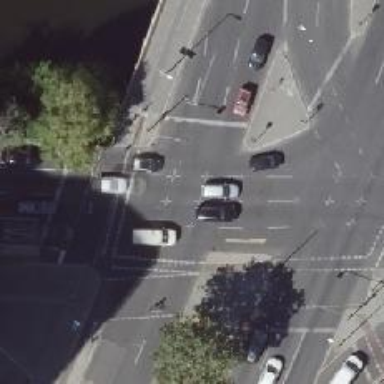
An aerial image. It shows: Asphalt secondary road with shared bus and cycle lane on the right.